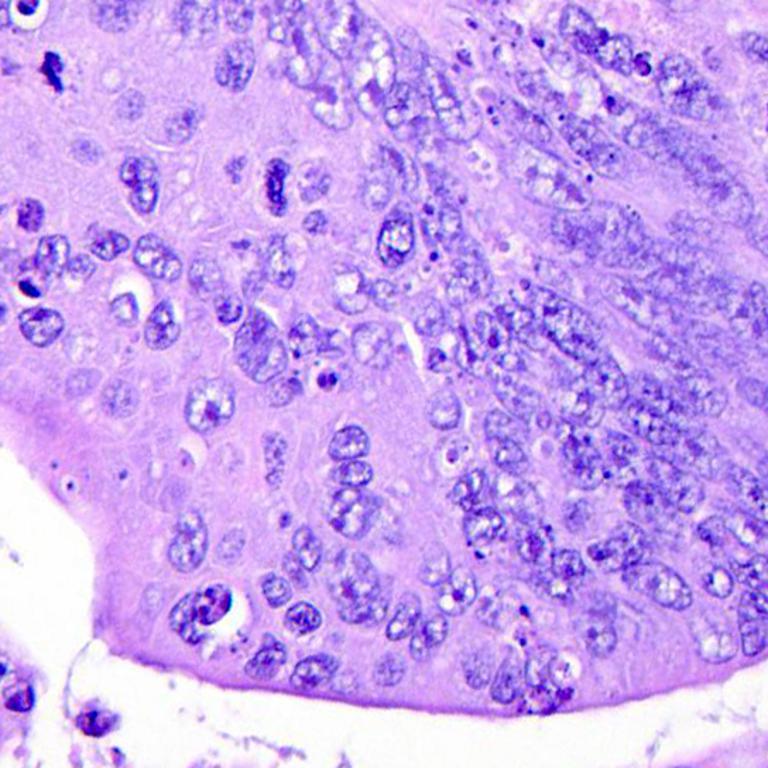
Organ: colon
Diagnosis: adenocarcinomas